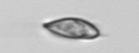
Label: Prorocentrum_triestinum